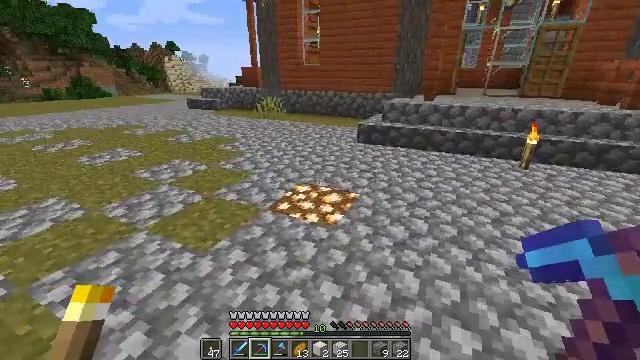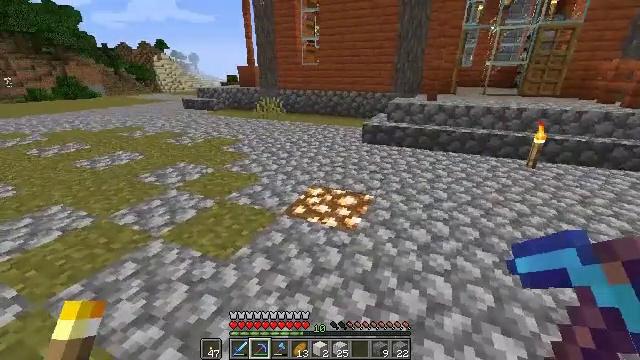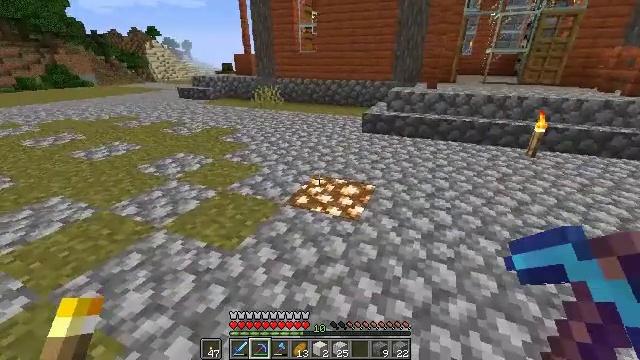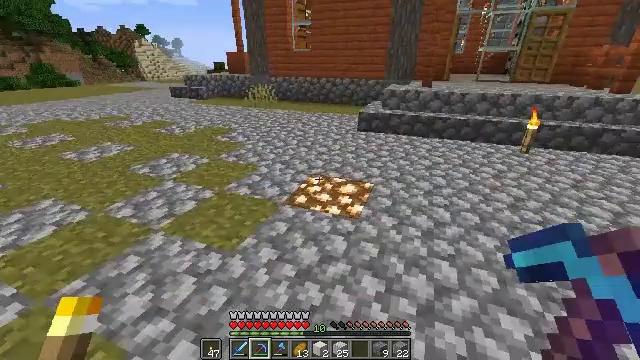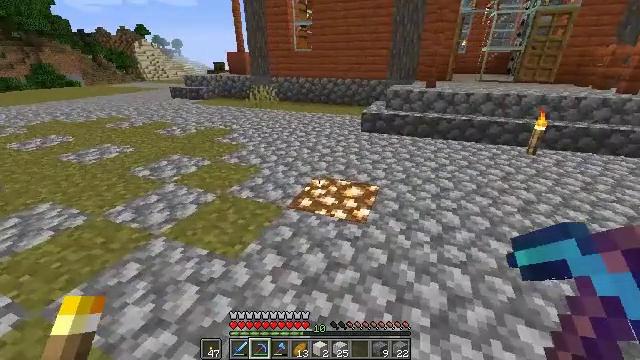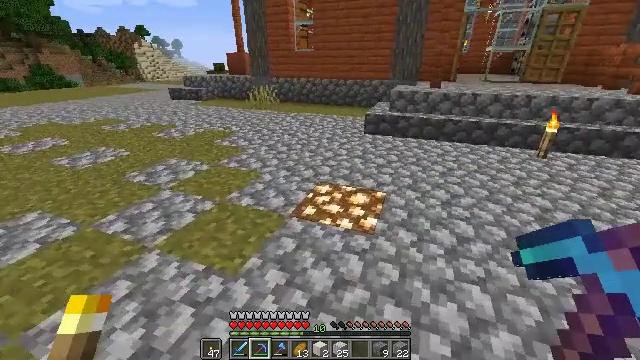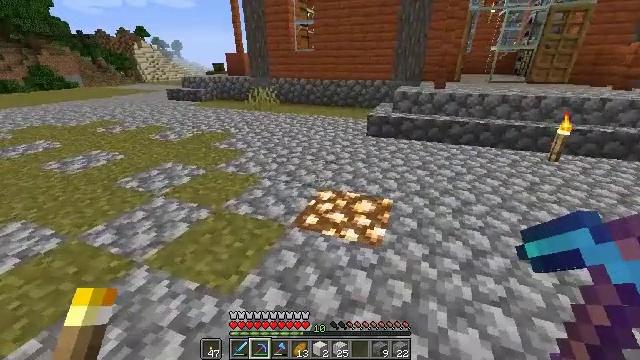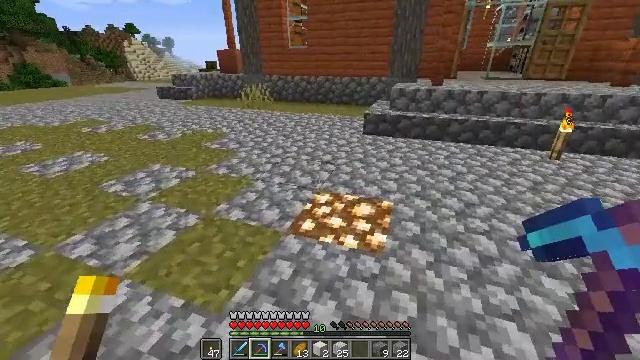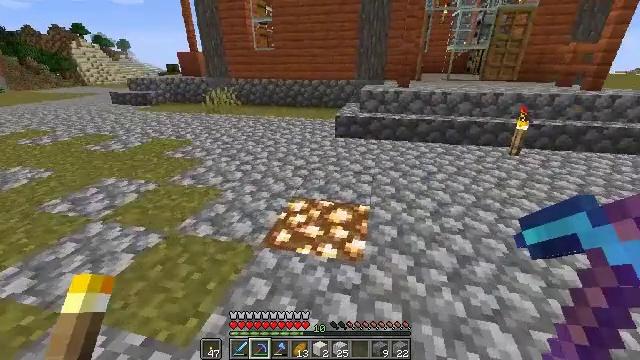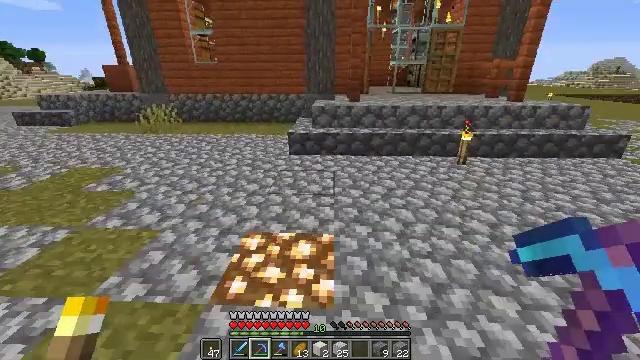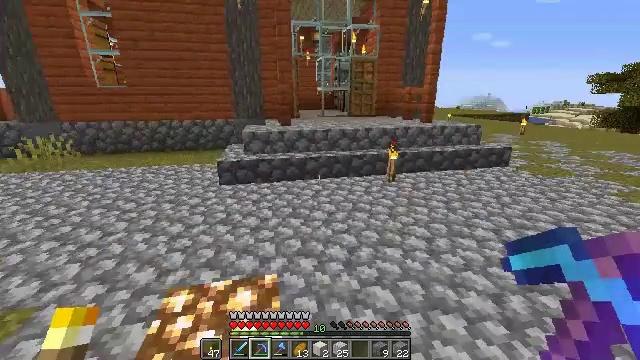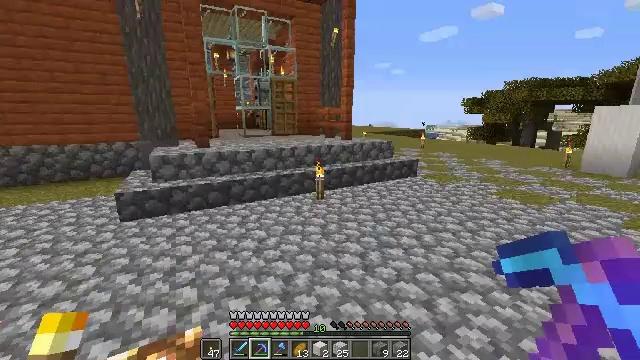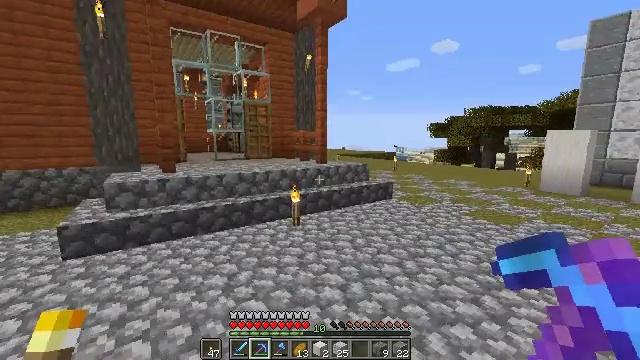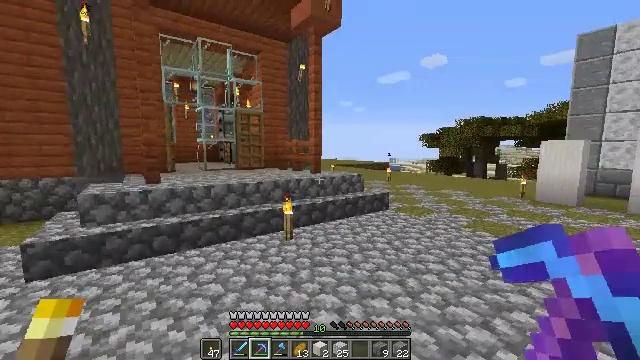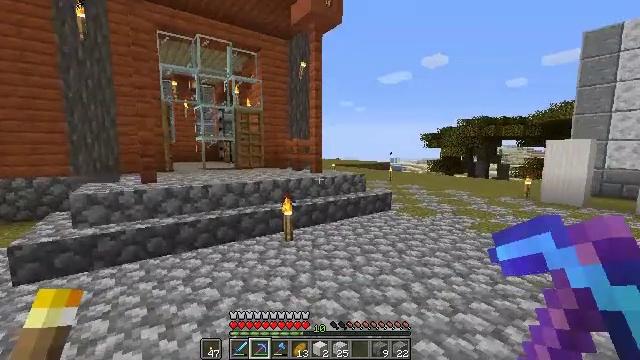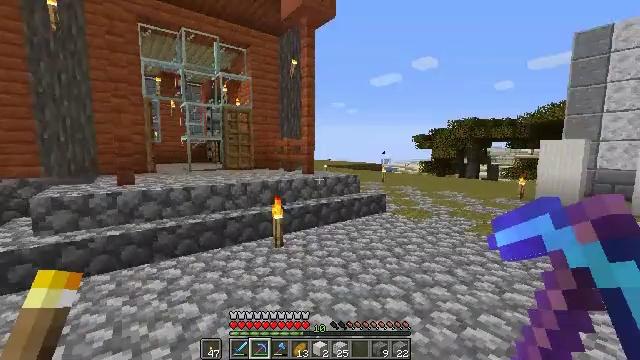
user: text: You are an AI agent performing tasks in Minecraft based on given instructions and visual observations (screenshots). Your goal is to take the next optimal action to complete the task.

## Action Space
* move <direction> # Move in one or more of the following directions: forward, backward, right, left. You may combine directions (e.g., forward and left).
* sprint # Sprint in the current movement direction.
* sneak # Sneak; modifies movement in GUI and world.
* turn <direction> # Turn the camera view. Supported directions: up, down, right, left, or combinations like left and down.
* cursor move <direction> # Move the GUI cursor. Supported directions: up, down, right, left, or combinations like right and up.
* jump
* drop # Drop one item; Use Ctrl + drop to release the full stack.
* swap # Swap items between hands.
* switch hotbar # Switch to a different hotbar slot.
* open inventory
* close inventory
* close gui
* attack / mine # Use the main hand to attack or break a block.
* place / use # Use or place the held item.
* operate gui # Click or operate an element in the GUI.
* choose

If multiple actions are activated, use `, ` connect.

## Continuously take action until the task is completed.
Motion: motion action
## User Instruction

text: Attack the quartz pillar to collect it.
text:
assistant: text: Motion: move left, turn right
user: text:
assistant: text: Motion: turn down
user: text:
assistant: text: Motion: move forward, turn right
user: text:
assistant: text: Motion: move forward
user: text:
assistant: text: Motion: move forward
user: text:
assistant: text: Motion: move forward
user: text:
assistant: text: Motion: move forward, turn right
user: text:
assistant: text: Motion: move forward, turn right
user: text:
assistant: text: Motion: move forward, turn right and up
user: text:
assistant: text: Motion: move forward, turn right and up
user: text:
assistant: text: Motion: move forward, turn right and up
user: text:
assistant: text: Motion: move forward, turn right and up
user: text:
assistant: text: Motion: move forward, turn right and up
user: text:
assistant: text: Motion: move forward
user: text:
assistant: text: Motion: move forward, turn right
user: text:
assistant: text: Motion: move forward, turn right and up
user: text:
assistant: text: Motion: move forward, turn right and up
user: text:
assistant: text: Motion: move forward, turn right
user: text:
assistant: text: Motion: move forward, turn right and down
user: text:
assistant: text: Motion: move forward
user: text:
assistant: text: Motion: move forward, turn right
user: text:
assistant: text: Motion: move forward
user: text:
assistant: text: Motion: move forward
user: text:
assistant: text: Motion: move forward and move right
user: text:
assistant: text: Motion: move forward and move right
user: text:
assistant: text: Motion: move forward and move right
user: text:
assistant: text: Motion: move forward and move right
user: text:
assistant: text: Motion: move forward and move right, turn down
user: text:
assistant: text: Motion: move forward and move right, turn right
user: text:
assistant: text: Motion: move right, turn right and up